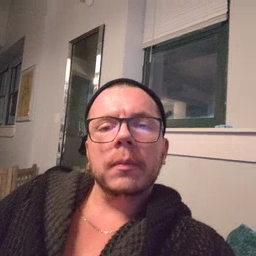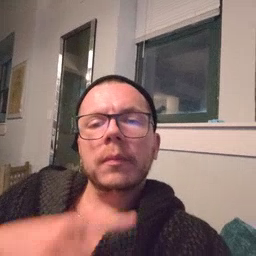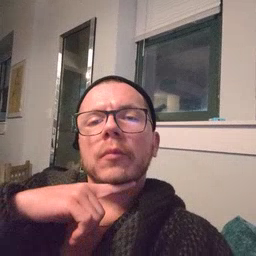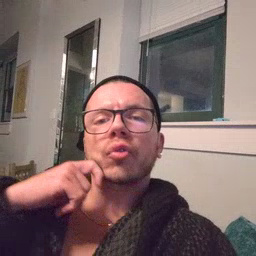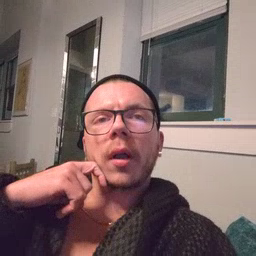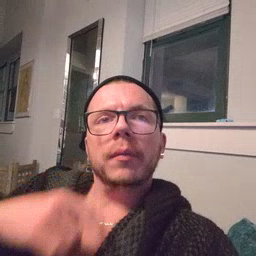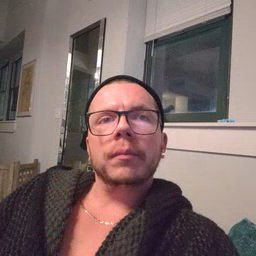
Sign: dry